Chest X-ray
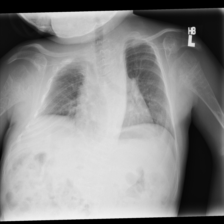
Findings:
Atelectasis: negative
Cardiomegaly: negative
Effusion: negative
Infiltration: negative
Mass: negative
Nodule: negative
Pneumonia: negative
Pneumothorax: negative
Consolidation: negative
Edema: negative
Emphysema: negative
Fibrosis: negative
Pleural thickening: negative
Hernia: negative